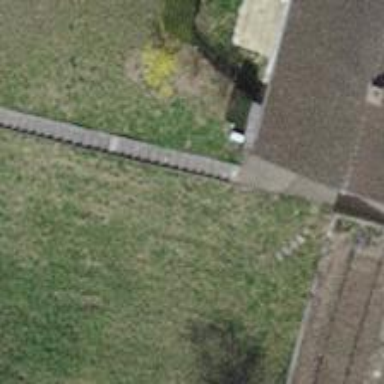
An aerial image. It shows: Set of steps on the road.